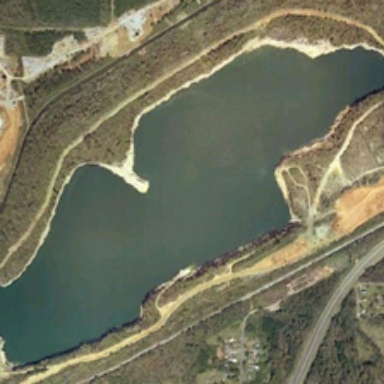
Many green trees are around an irregular pond .